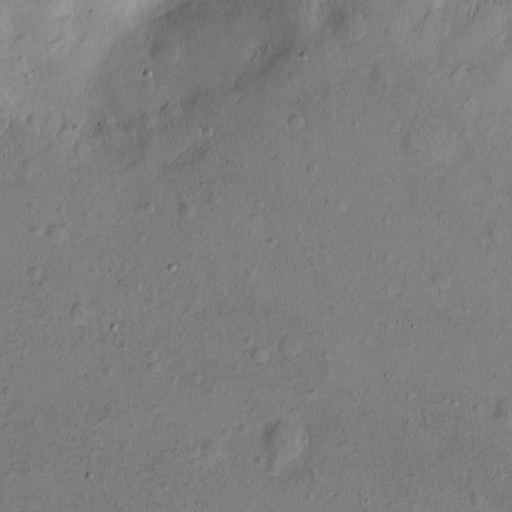
Objects detected: cone